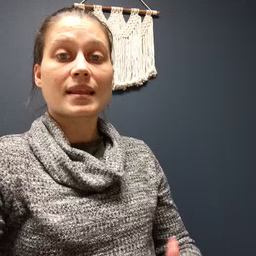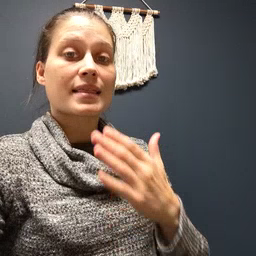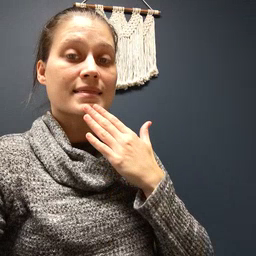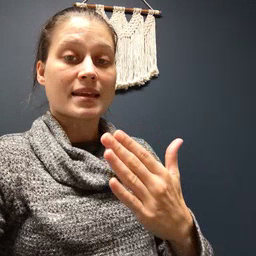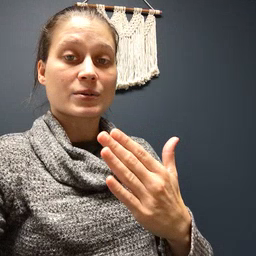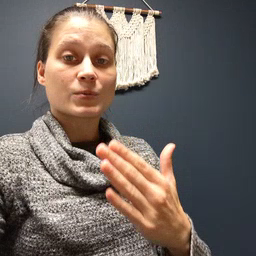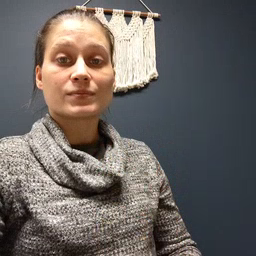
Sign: thankyou